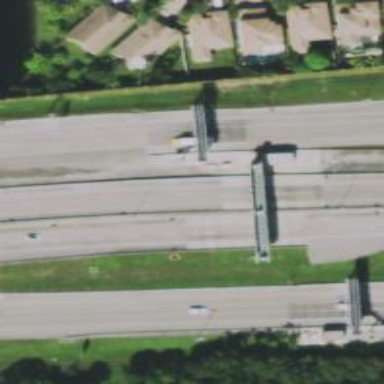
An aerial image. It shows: Toll gantry on the road.